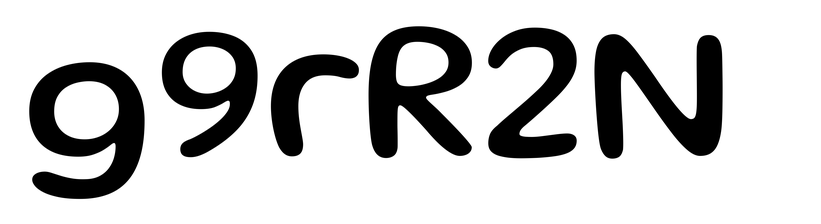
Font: Gluten_Regular